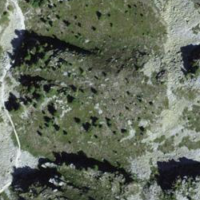
EUNIS habitat code: 31
Species observed at this site:
Primula hirsuta